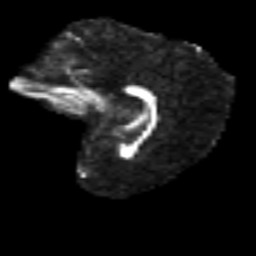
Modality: FA
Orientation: sagittal
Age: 27
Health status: ill
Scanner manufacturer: philips
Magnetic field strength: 3 T
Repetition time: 9 s
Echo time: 0.127 s